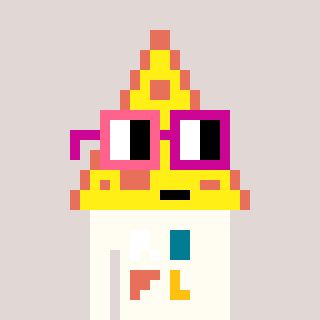
a pixel art character with square pink and red glasses, a pizza-shaped head and a grayscale-colored body on a warm background